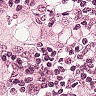
Metastatic tissue present: yes